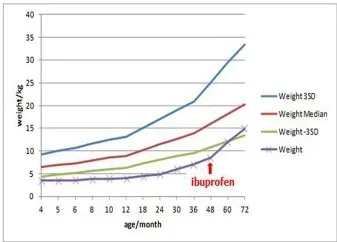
Growth curve of patient 1 showed the effect of ibuprofen in improving weight and height.
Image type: chart (chart)